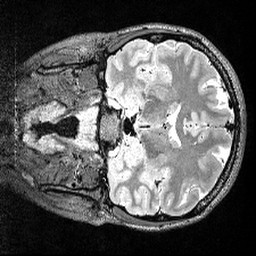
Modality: T2w
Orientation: coronal
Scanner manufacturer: siemens
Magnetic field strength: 3 T
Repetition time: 3.2 s
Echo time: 0.566 s